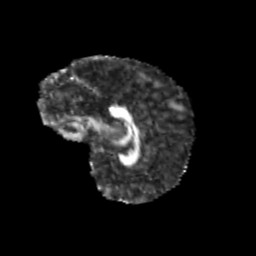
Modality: FA
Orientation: sagittal
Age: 10
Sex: female
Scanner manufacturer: siemens
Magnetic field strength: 3 T
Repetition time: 3.8 s
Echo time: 0.07 s